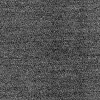
Atmospheric dust classification: dusty